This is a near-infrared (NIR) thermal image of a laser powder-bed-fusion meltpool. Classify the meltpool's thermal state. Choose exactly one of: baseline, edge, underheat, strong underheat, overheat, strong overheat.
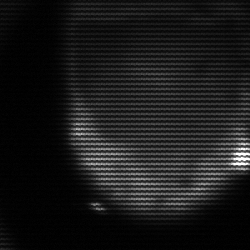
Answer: edge